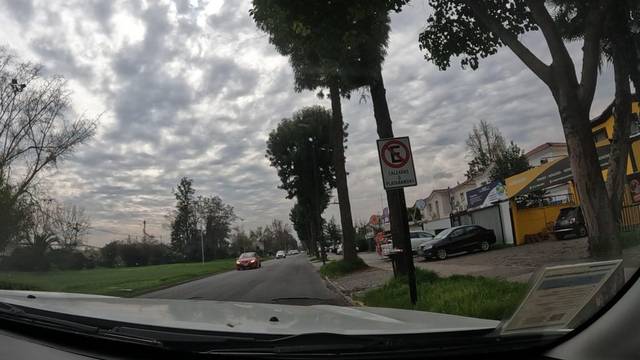
Region: Chile
Coordinates: -33.484, -70.558